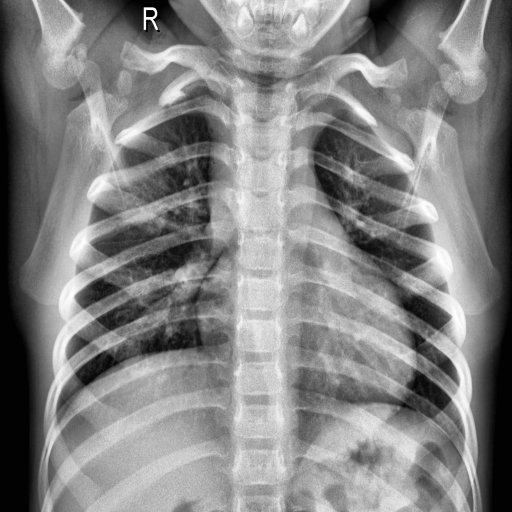
Finding: NORMAL